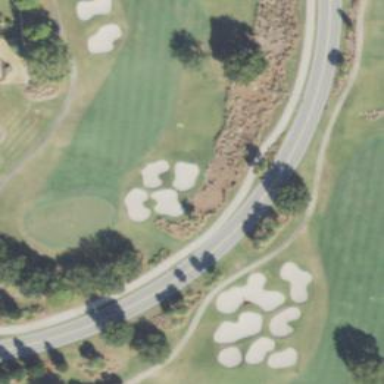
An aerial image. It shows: Golf course.